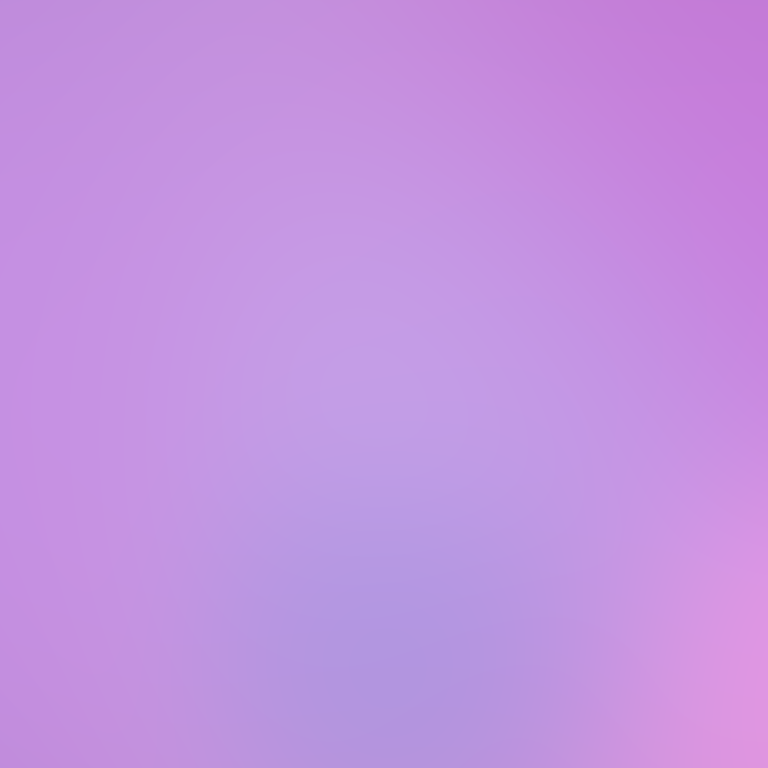
Abstract light effect, smooth gradient from soft lavender to gentle pink, serene atmosphere, diffuse glow, no room, no furniture, no objects.